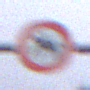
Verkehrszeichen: VerbotReiter
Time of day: MorningAfternoon
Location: Outdoor (Urban)
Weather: PartlyCloudy
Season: NotSpecified
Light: Natural